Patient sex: M
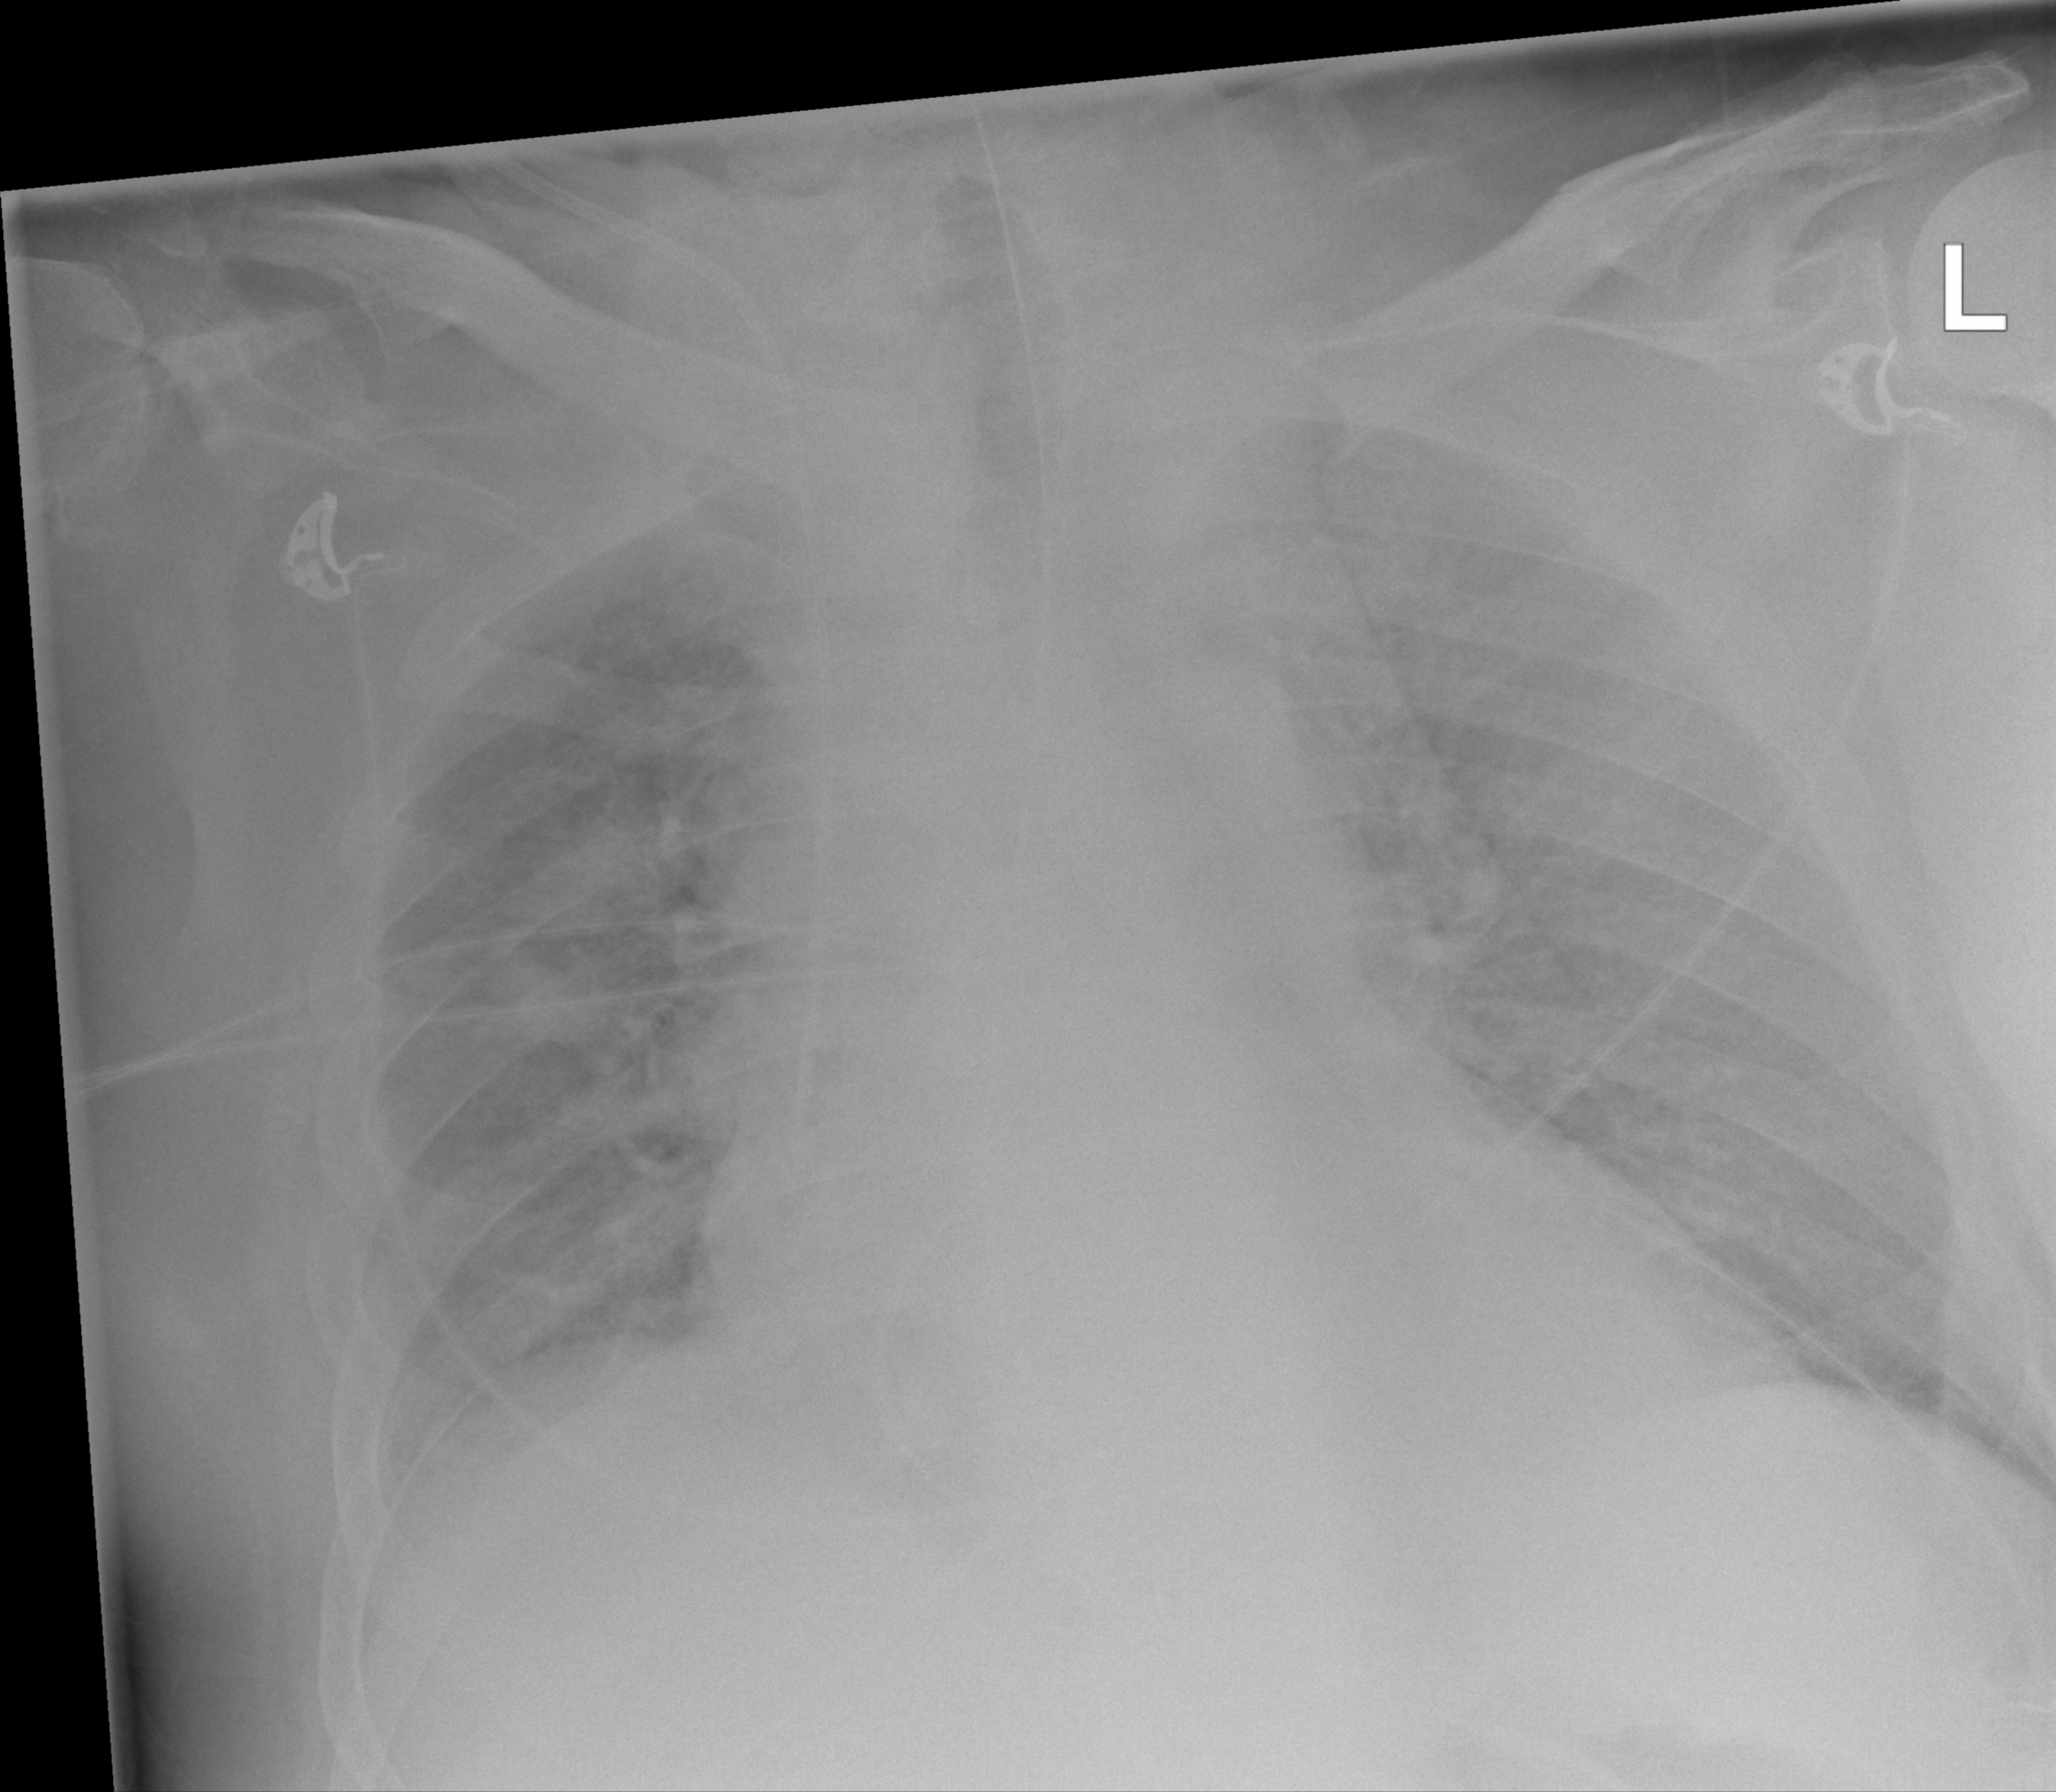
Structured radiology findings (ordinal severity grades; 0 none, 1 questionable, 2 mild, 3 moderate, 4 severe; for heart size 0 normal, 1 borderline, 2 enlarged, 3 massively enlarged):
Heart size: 2
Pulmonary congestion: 2
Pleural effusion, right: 1
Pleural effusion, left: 0
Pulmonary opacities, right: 2
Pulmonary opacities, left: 0
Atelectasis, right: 2
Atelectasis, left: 2